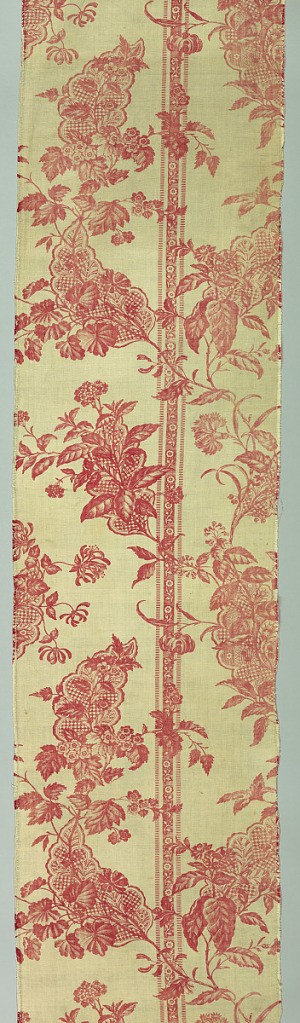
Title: Textile
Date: late 18th–early 19th century
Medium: cotton Technique: copperplate printed
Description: Red and white in a stripe pattern with small foliage decoration crossed by a branching leaf and flower. A large leaf, pointed and with scalloped edge and interior decoration forms part of the pattern.